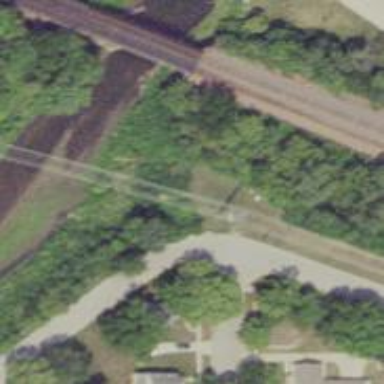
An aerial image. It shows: Abandoned railway.